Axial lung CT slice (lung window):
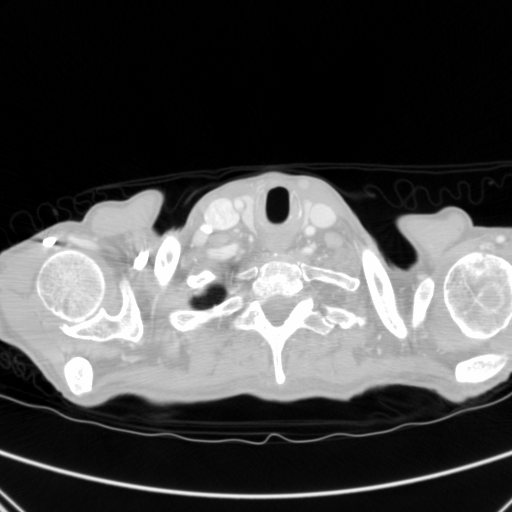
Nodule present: no